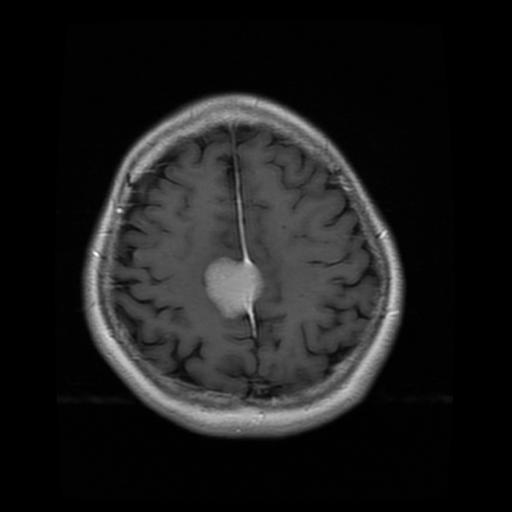
Label: meningioma